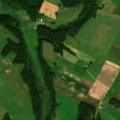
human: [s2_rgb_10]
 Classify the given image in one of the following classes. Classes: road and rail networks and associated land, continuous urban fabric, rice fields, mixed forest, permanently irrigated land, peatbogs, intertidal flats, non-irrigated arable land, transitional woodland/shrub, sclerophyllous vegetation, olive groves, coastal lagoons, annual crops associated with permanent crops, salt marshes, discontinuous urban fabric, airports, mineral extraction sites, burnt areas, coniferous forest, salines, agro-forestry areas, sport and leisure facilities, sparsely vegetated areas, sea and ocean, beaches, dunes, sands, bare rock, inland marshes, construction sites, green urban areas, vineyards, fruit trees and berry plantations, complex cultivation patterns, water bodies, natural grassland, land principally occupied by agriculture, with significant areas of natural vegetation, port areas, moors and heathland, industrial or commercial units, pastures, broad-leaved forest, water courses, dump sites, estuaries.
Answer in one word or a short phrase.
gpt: non-irrigated arable land, land principally occupied by agriculture, with significant areas of natural vegetation, mixed forest